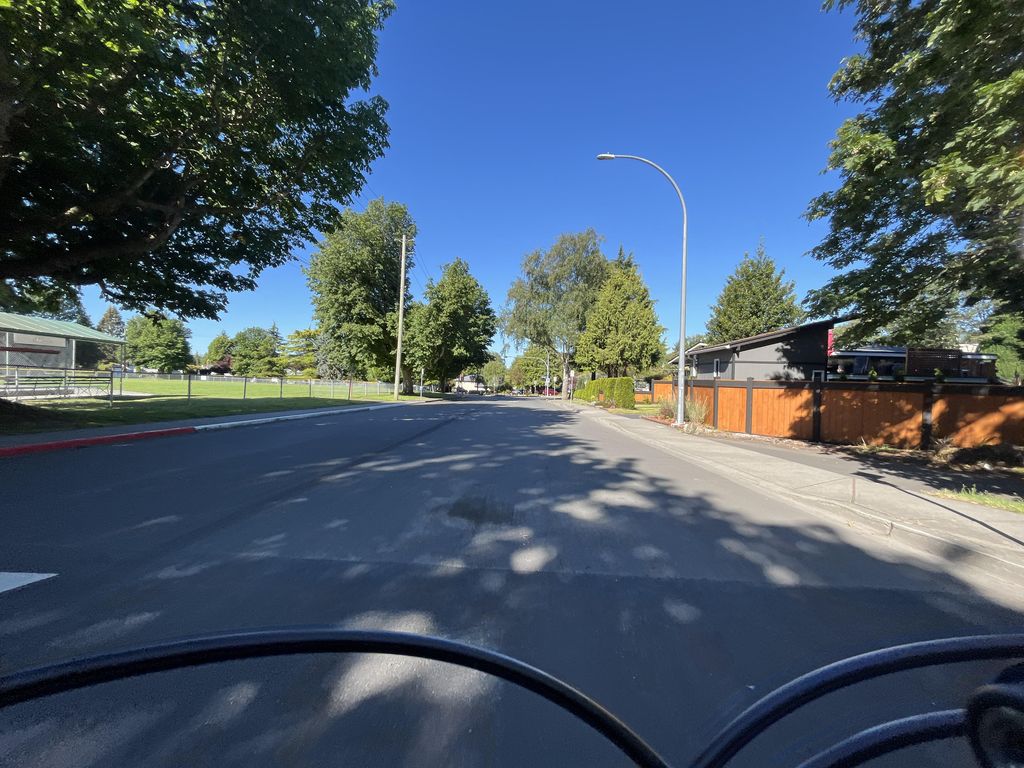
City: victoria